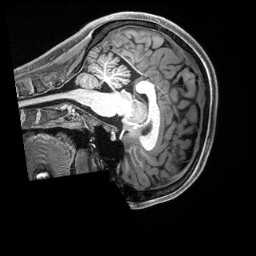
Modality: T1w
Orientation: sagittal
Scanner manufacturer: siemens
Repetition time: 2.5 s
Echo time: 0.00231 s